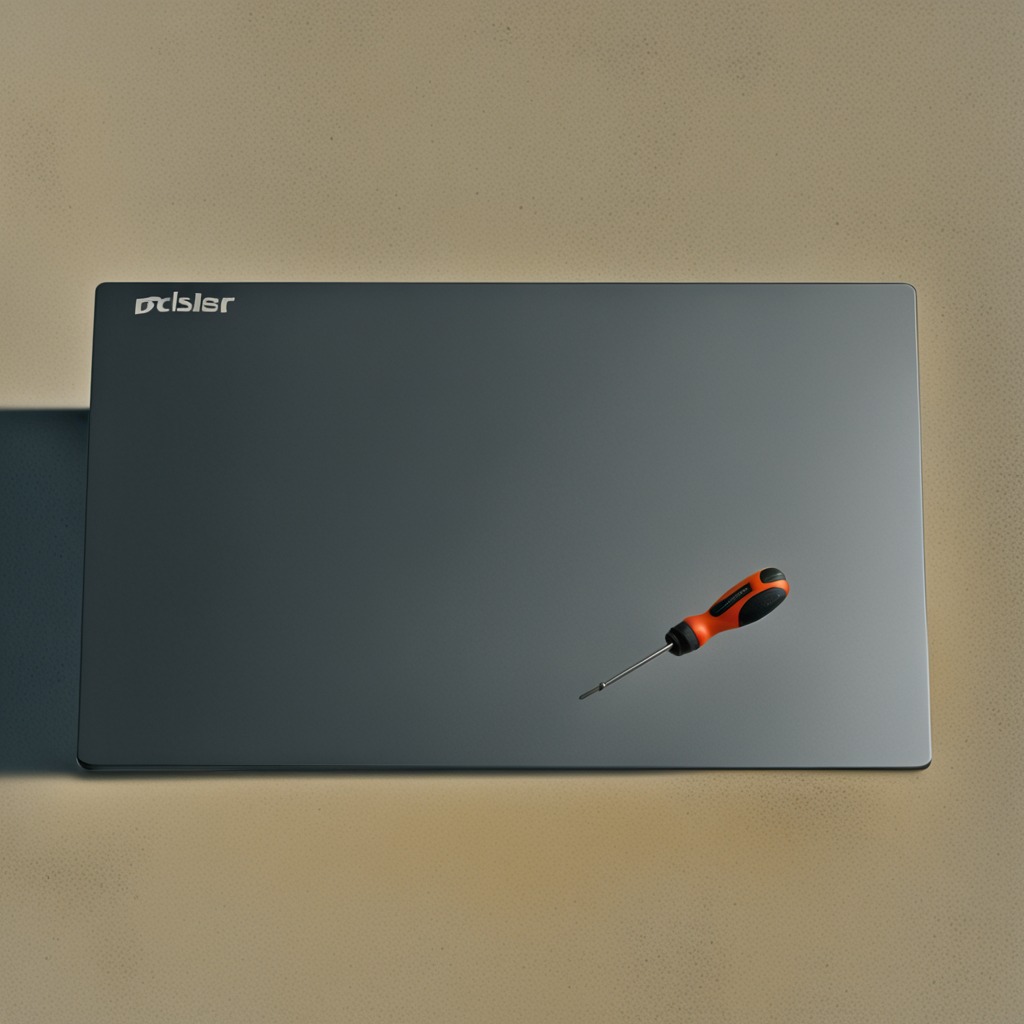
A screwdriver lying on a clean utility table in a temporary outdoor tool station afternoon light present textured surface